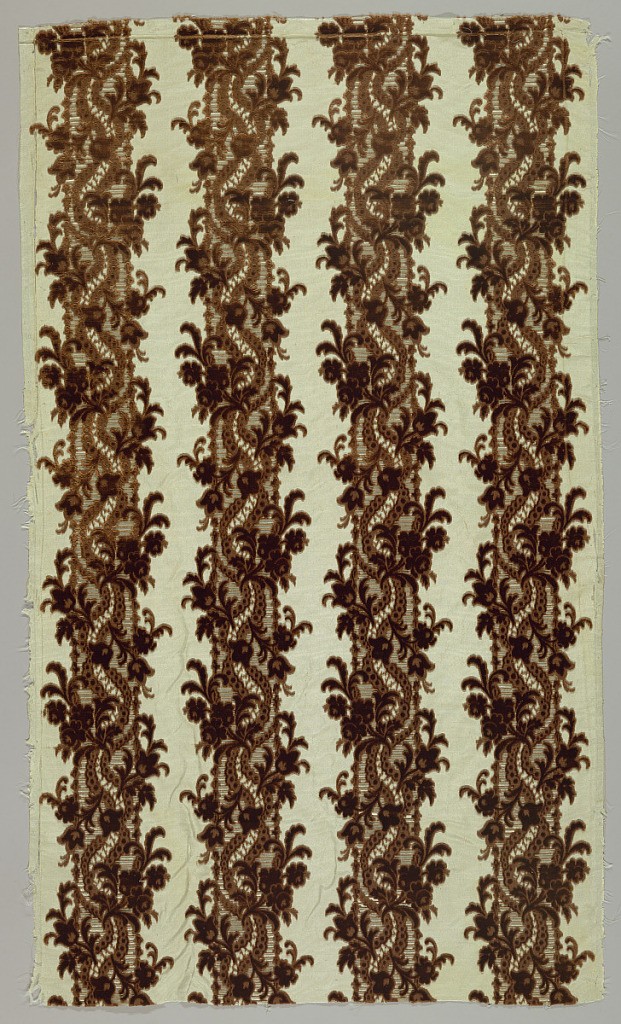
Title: Fragment
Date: ca. 1880
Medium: silk Technique: cut and uncut, voided supplementary warp pile (ciselé velvet)
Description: Broad vertical stripes of floral sprays and serpentine bands in brown velvet on a ribbed light blue background.